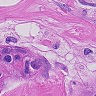
Metastatic tissue present: yes